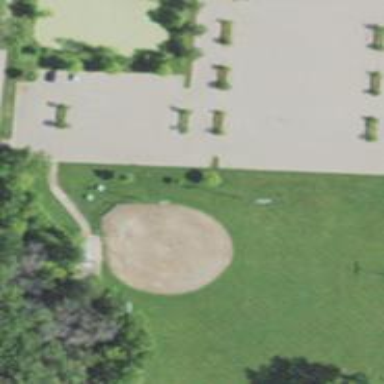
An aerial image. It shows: Baseball pitch for leisure and sports activities.